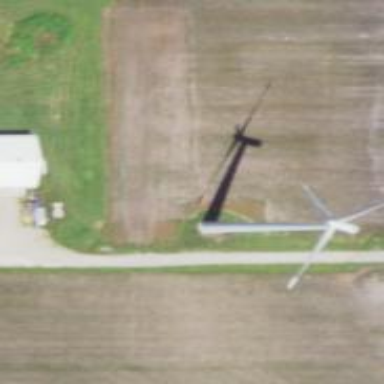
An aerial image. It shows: Wind generator powered by horizontal-axis wind turbine.